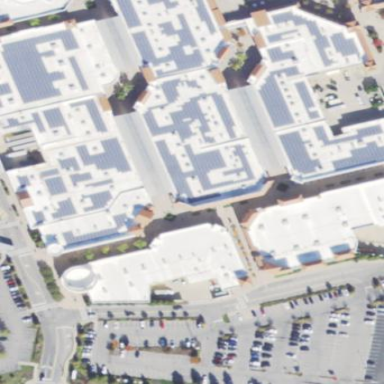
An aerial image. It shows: Commercial building.